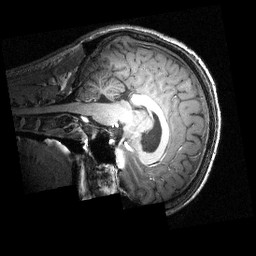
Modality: T1w
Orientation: sagittal
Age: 22
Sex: male
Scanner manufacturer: siemens
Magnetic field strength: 3.951 T
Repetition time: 1.5 s
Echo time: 0.00335 s